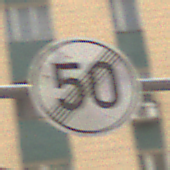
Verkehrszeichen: EndeGeschwindigkeit50
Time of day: MorningAfternoon
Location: Outdoor (Urban)
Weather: Overcast
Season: NotSpecified
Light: Natural